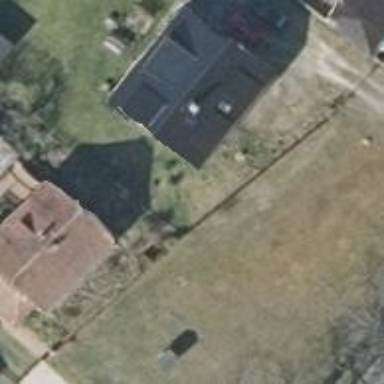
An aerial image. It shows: Gabled house with black roof. The roof is oriented along the building.